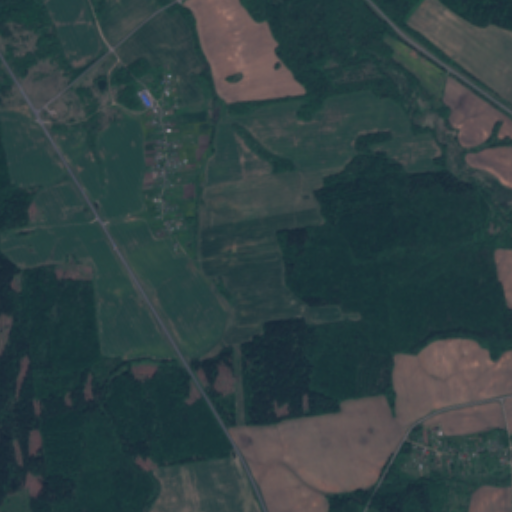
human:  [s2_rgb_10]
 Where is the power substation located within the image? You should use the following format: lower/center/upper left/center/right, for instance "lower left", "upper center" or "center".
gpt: The power substation is located in the upper right of the image.
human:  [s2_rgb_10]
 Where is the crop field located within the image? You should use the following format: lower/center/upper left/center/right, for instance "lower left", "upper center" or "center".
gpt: There is no crop field in the image.